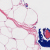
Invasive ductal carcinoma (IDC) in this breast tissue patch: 0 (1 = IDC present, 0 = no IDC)